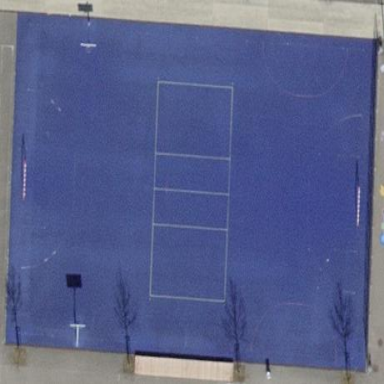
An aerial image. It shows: Multi-sport pitch for leisure and various sports activities.